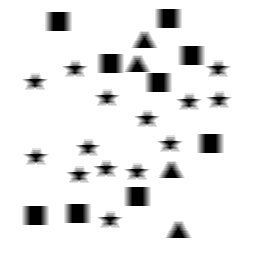
Squares: 9
Triangles: 4
Stars: 14
Total shapes: 27